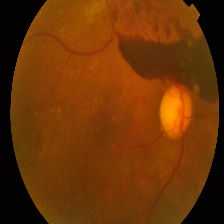
Diabetic retinopathy grade: Proliferative DR